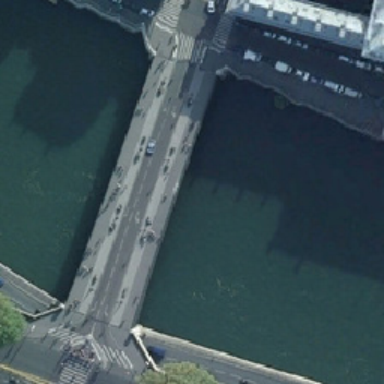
The bridge is on the river and built on one side .